Question: I am making an application for Android and I need to display an XML file of this page:<URL>
I tried the solutions given on the page but I find it wrong since it is not displayed when you run the application. I just want to show "tipo= DOLAR SPOT INTERCAMBIO"
This is the XML CODE

and this is my code:
xmlpruebaprueba.jar
'''
XMLdataCollected sitesList= null;
@Override
public void onCreate(Bundle savedInstanceState) {
super.onCreate(savedInstanceState);
setContentView(R.layout.activity_xmlpruebaprueba);
//creando un Layout
LinearLayout layout = new LinearLayout(this);
layout.setOrientation(1);
//creando TextView
TextView Registro[];
TextView Tipo[];
try {
SAXParserFactory spf = SAXParserFactory.newInstance();
SAXParser sp = spf.newSAXParser();
XMLReader xr = sp.getXMLReader();
URL sourceURL = new URL("http://www.bovalpo.com/cgi-local/xml_bcv.pl?URL=7009");
handlingXml HandlingXml = new handlingXml();
xr.setContentHandler(HandlingXml);
xr.parse(new InputSource(sourceURL.openStream()));
}catch (Exception e){
System.out.println("XML Parsing Exception= " + e);
}
sitesList = handlingXml.sitesList;
Registro = new TextView[sitesList.getRegistro().size()];
Tipo = new TextView[sitesList.getTipo().size()];
for (int i = 0; i < sitesList.getRegistro().size(); i++) {
Registro[i] = new TextView(this);
Registro[i].setText("Registro = "+sitesList.getRegistro().get(i));
Tipo[i] = new TextView(this);
Tipo[i].setText("Tipo = "+sitesList.getTipo().get(i));
layout.addView(Registro[i]);
layout.addView(Tipo[i]);
}
}
'''
}
---
and this is my handler
'''
Boolean currentElement = false;
String currentValue = null;
public static XMLdataCollected sitesList = null;
public static XMLdataCollected getDataCollected (){
return sitesList;
}
public static void setSitesList(XMLdataCollected sitesList){
handlingXml.sitesList = sitesList;
}
@Override
public void startElement(String uri, String localName, String qName,
Attributes attributes) throws SAXException {
// TODO Auto-generated method stub
currentElement = true;
if(localName.equals("Root"))
{
sitesList = new XMLdataCollected();
}else if (localName.equals("Registro")){
String attr = attributes.getValue("tipo");
sitesList.setTipo(attr);
}
}
@Override
public void endElement(String uri, String localName, String qName)
throws SAXException {
// TODO Auto-generated method stub
currentElement = false;
if (localName.equalsIgnoreCase("Registro"))
sitesList.setRegistro(currentValue);
else if (localName.equalsIgnoreCase("Root"))
sitesList.setRoot(currentValue);
}
@Override
public void characters(char[] ch, int start, int length)
throws SAXException {
// TODO Auto-generated method stub
if (currentElement) {
currentValue = new String(ch, start, length);
currentElement = false;
}
}
}
'''
---
and this is my dataCollected
public class XMLdataCollected {
'''
private ArrayList<String> root = new ArrayList<String>();
private ArrayList<String> registro = new ArrayList<String>();
private ArrayList<String> tipo = new ArrayList<String>();
public ArrayList<String> getRoot (){
return root;
}
public void setRoot(String root){
this.root.add(root);
}
public ArrayList<String> getRegistro (){
return registro;
}
public void setRegistro(String registro){
this.registro.add(registro);
}
public ArrayList<String> getTipo (){
return tipo;
}
public void setTipo(String tipo){
this.tipo.add(tipo);
}
'''
}
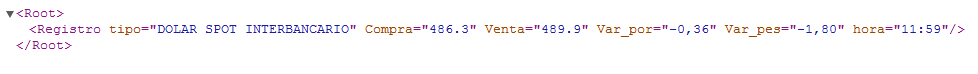
Answer: You are calling your 'Web Request' on main UI thread.
use <URL> to call web your request.